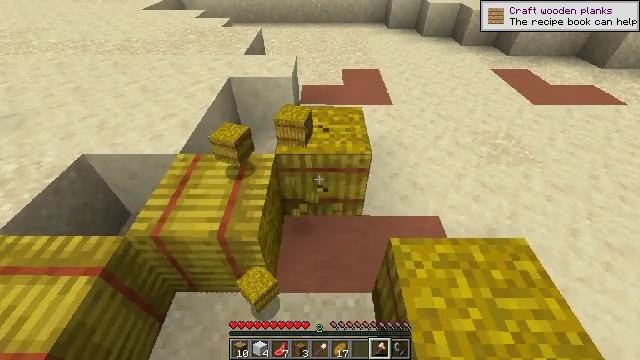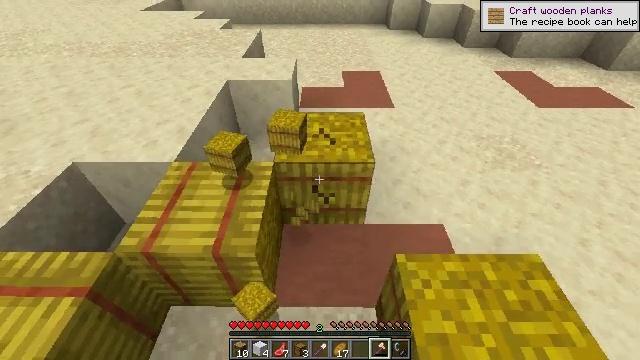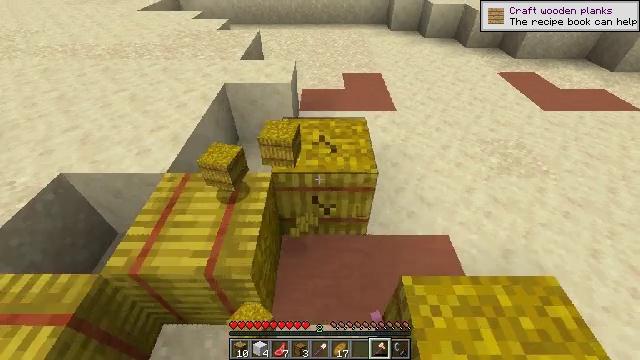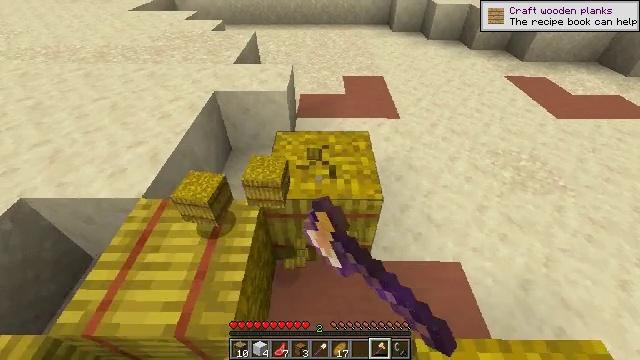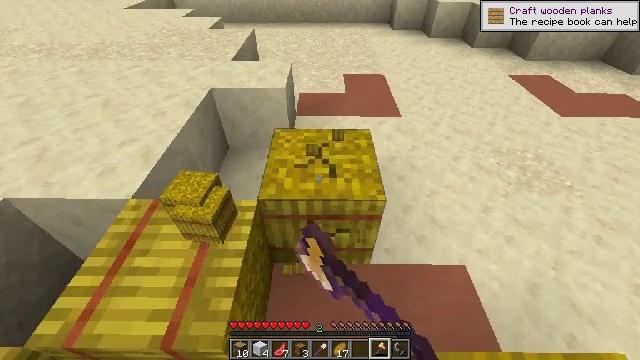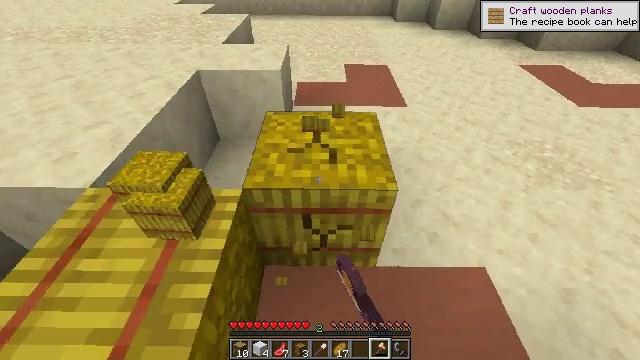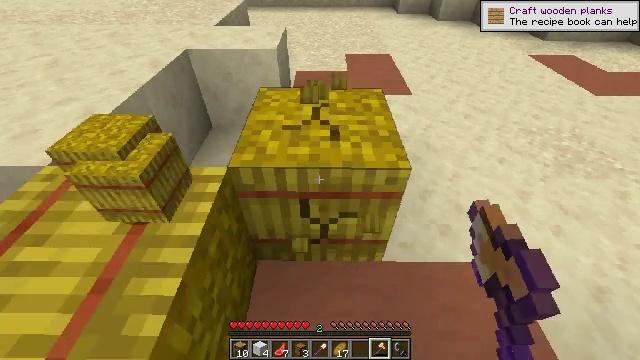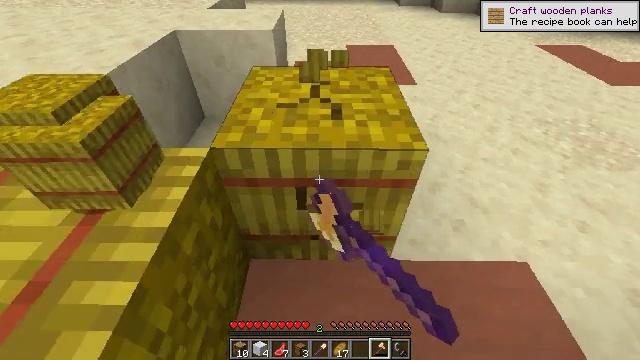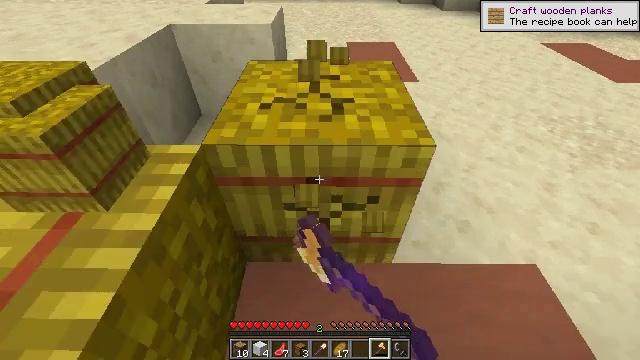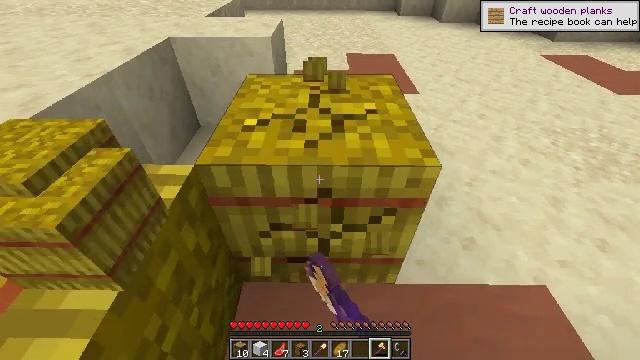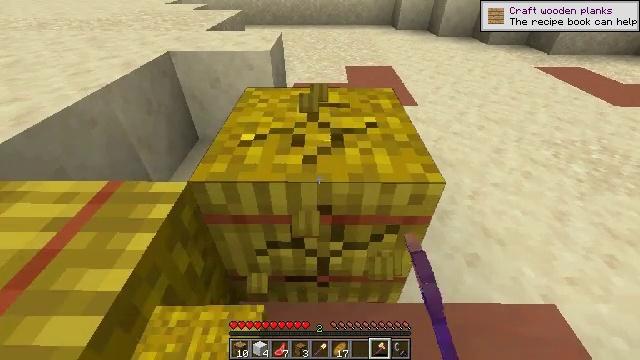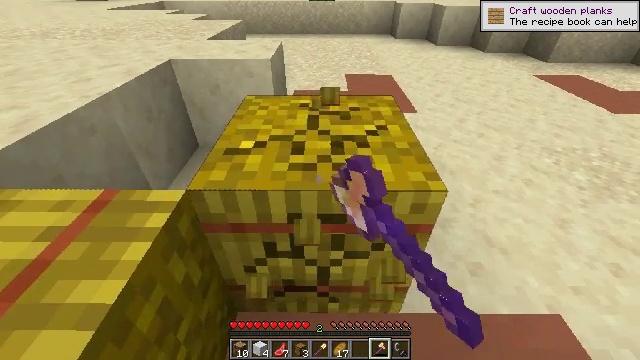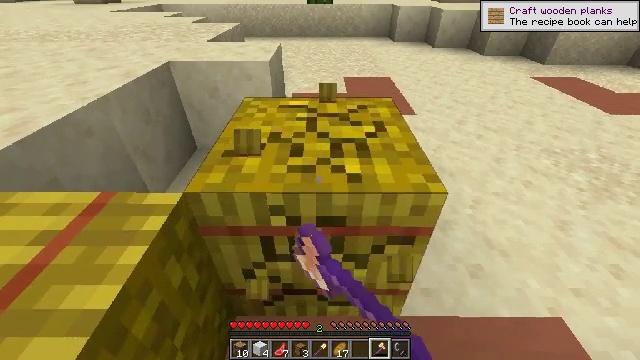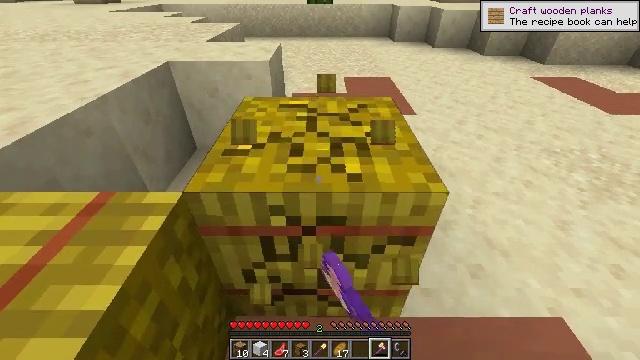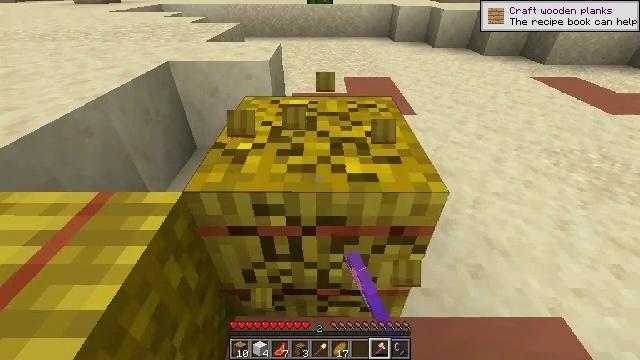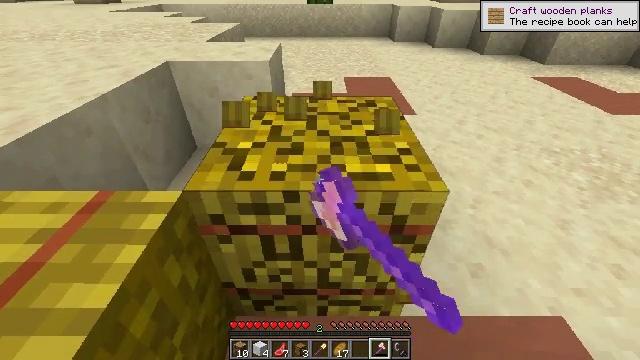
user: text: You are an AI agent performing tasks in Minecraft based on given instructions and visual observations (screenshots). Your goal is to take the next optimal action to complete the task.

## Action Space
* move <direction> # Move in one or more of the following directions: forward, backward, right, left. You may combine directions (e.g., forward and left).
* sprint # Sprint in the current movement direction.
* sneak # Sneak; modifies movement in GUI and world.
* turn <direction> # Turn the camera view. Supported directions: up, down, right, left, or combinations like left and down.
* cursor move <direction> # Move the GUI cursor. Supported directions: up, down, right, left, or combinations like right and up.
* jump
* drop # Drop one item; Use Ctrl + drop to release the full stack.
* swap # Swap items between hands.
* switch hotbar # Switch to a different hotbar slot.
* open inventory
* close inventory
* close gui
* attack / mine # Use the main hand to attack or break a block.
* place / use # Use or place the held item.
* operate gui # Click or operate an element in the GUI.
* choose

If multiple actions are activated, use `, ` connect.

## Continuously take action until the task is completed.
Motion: motion action
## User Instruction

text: Harvest hay blocks from the village.
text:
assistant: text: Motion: move forward, attack / mine
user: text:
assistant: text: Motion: move forward, attack / mine
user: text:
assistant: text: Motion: move forward, attack / mine
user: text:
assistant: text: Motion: move forward, attack / mine
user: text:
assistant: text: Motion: attack / mine
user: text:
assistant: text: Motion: attack / mine
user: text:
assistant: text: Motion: attack / mine
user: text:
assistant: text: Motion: attack / mine
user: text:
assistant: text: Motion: turn up, attack / mine
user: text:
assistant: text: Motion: turn up, attack / mine
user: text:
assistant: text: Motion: turn up, attack / mine
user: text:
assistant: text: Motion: attack / mine
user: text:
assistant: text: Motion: attack / mine
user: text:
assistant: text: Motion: attack / mine
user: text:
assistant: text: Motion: attack / mine
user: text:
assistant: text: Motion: attack / mine
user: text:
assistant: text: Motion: attack / mine
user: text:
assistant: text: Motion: attack / mine
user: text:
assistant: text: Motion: attack / mine
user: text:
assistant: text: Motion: attack / mine
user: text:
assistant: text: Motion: attack / mine
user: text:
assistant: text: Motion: attack / mine
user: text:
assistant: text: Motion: move forward, attack / mine
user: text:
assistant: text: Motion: move forward
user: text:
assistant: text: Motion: move forward
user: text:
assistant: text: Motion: move forward
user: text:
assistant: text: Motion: move forward
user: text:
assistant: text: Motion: move forward, open inventory
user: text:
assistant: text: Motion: move forward, open inventory
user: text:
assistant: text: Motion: open inventory